Interaction volume radius: 5 \u00c5
Interaction volume height: 50 \u00c5
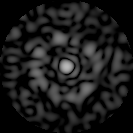
Disorder parameter: 0.8319